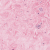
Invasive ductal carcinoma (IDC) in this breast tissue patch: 0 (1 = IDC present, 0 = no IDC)